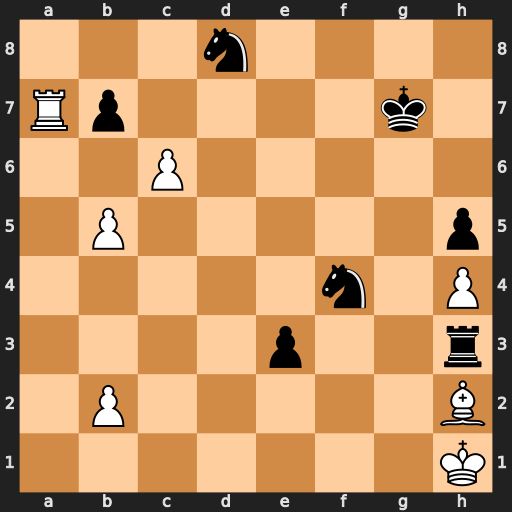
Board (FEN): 3n4/Rp4k1/2P5/1P5p/5n1P/4p2r/1P5B/7K
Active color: w
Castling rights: -
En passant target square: -
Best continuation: c7 Nf7 c8=Q